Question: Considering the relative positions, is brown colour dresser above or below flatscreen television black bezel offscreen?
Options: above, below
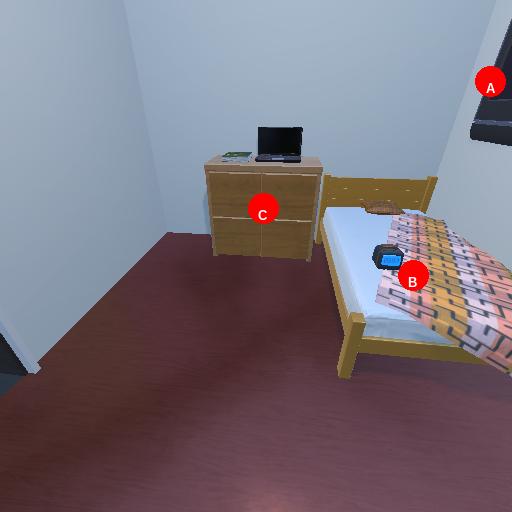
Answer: above